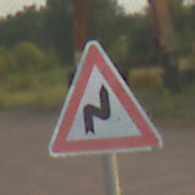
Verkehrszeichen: DoppelkurveRechts
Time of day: SunriseSunset
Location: Outdoor (Suburban)
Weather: PartlyCloudy
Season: NotSpecified
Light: Natural